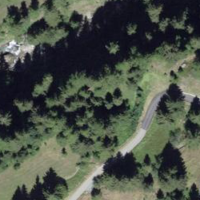
EUNIS habitat code: 44
Species observed at this site:
Lophophanes cristatus
Boloria titania
Parnassius apollo
Rumex alpinus
Aporia crataegi